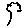
Label: tree